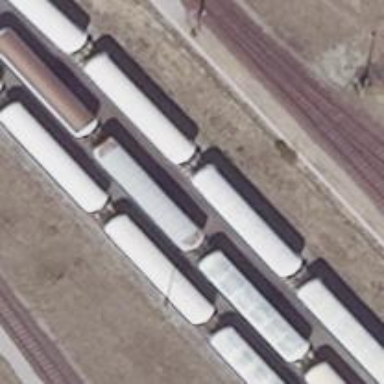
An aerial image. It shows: Railway yard used for servicing trains.